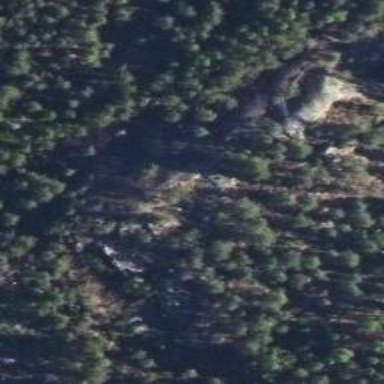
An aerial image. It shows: Viewpoint overlooking bare rock formations.